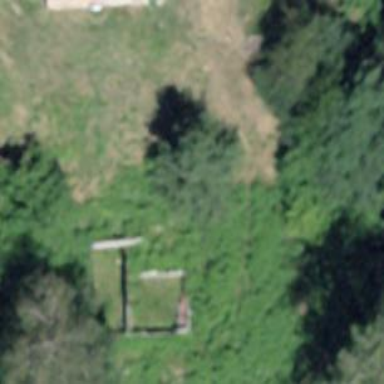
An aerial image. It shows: Ruins of building.